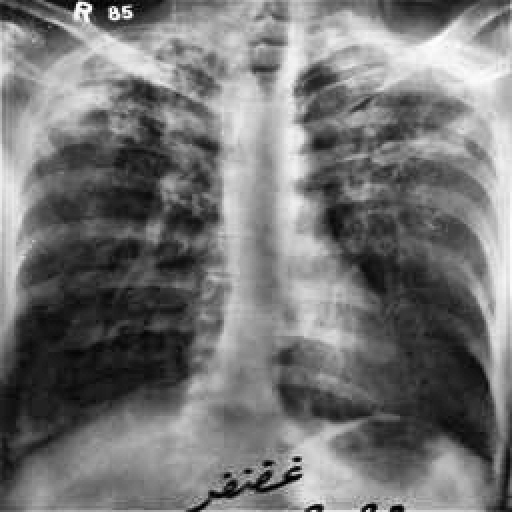
Finding: TUBERCULOSIS